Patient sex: M
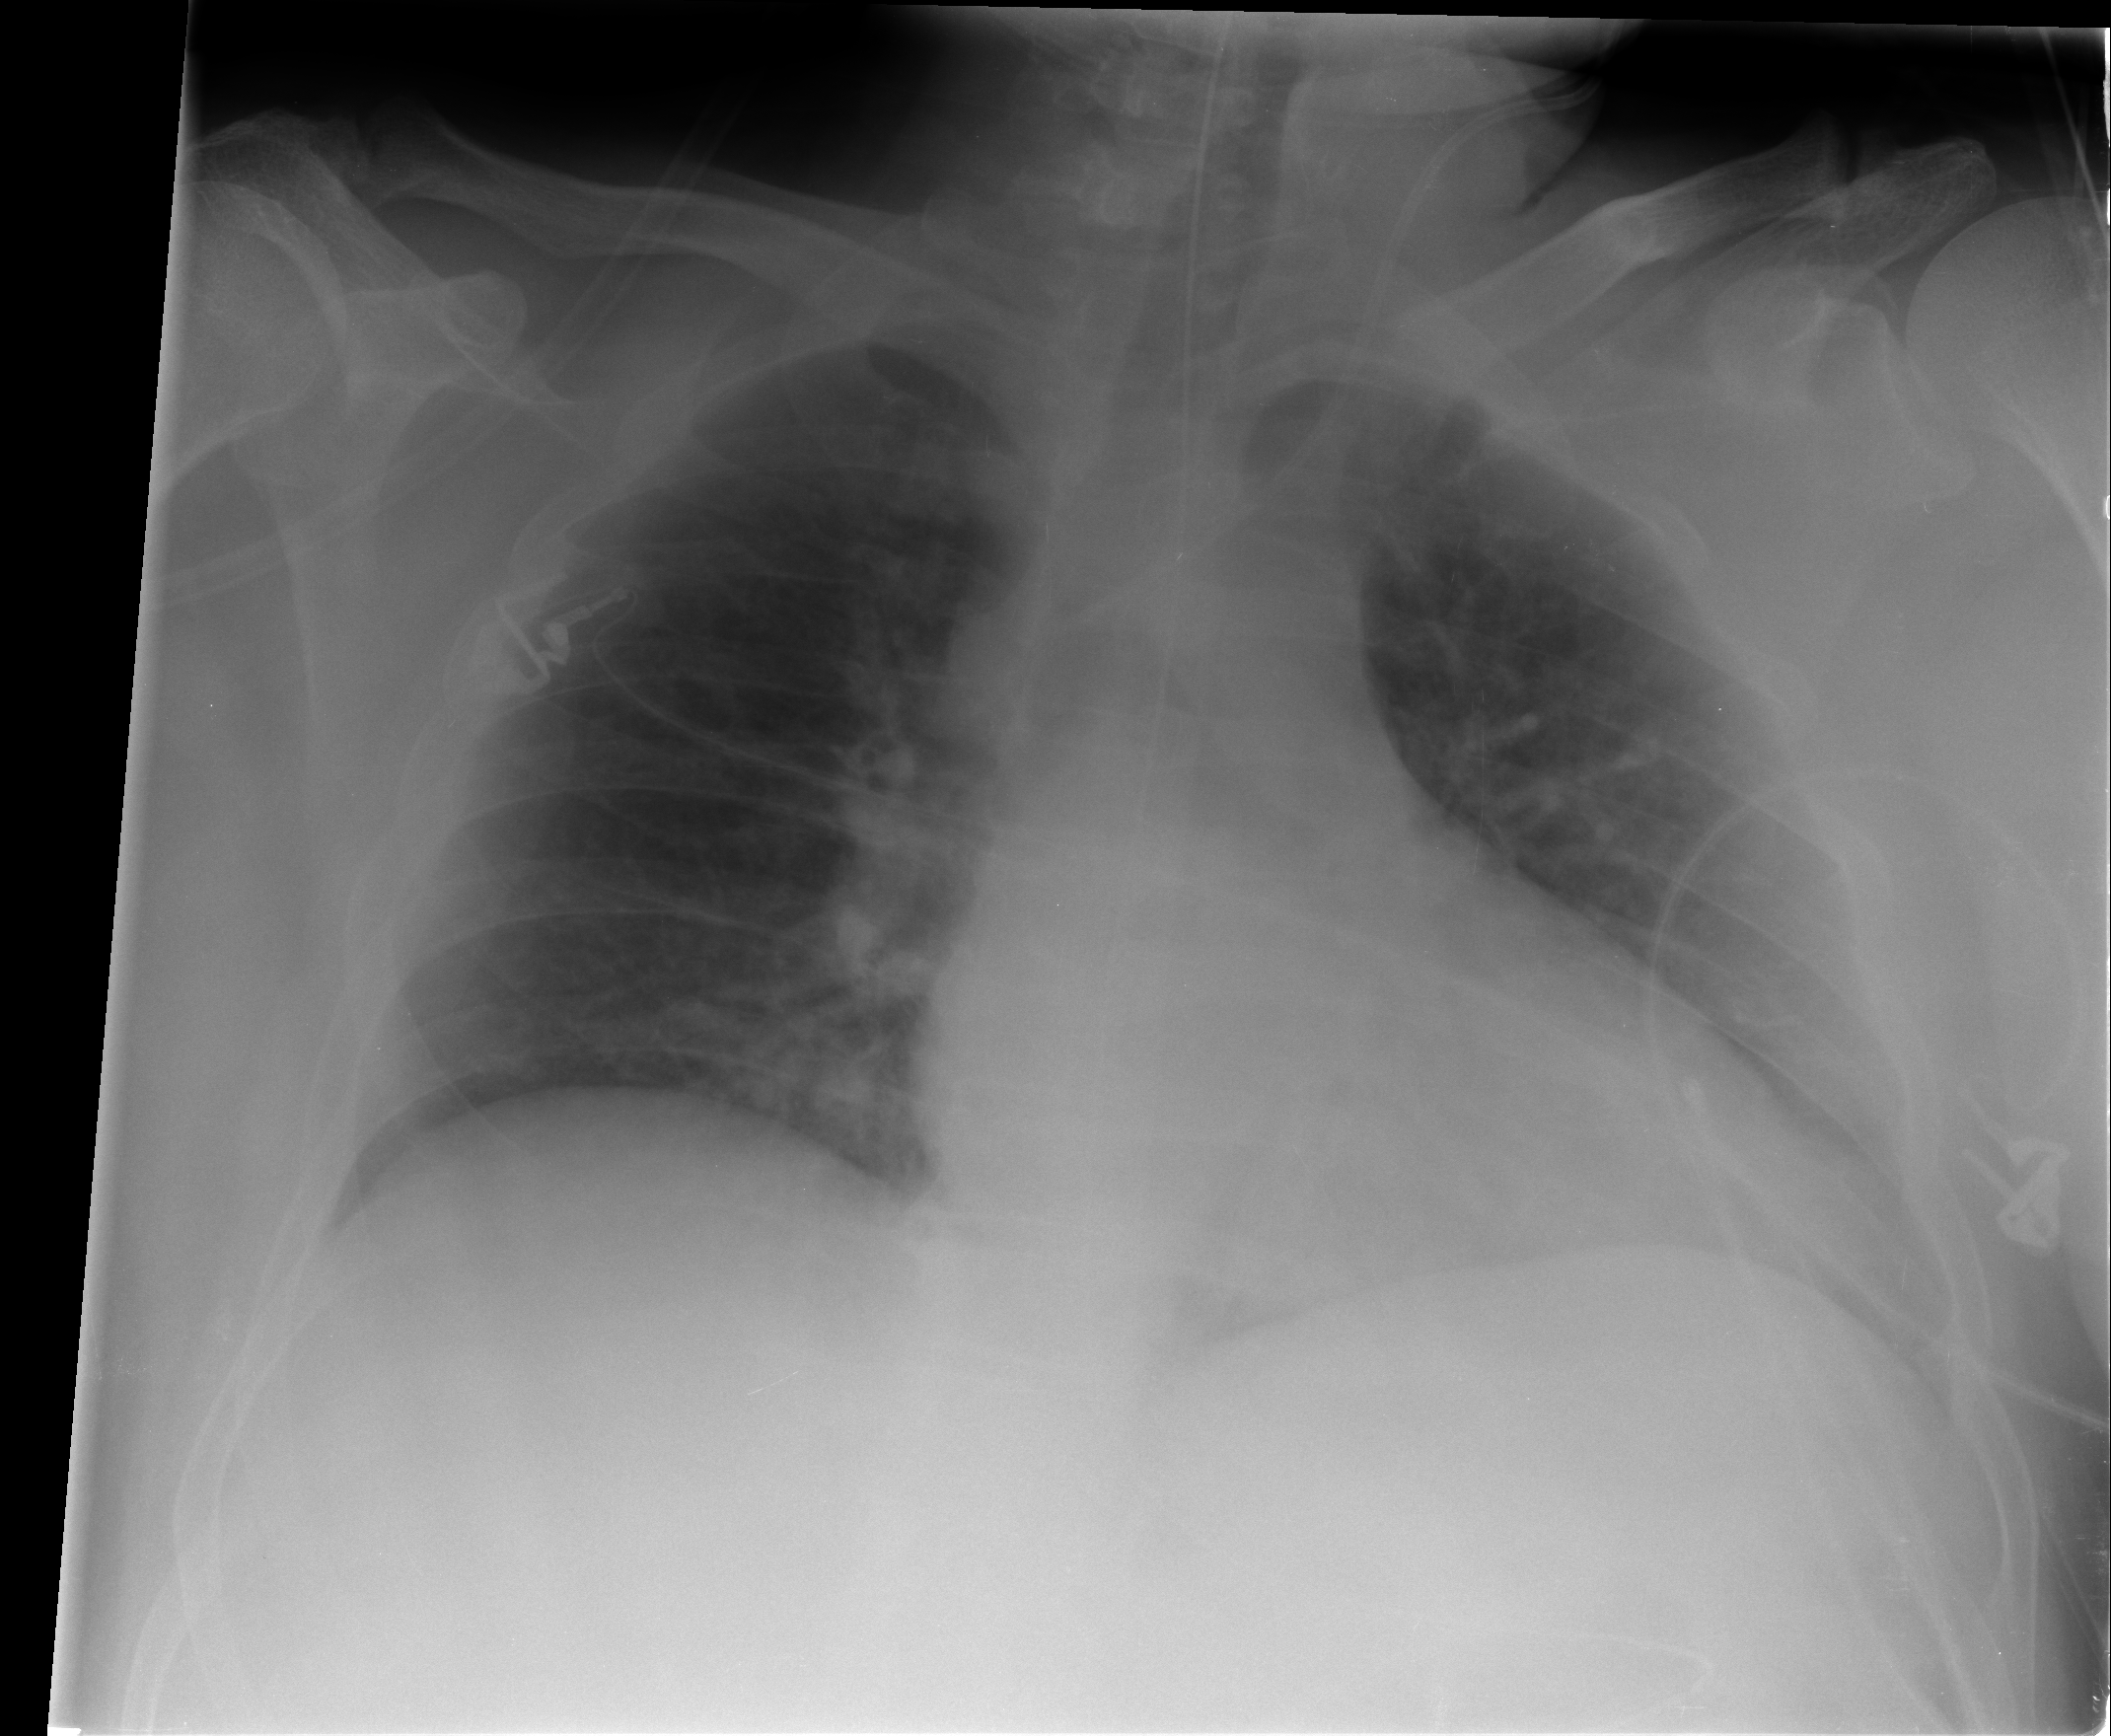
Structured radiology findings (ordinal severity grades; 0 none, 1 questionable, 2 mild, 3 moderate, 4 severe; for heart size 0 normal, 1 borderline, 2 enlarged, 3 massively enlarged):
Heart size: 2
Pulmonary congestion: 0
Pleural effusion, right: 0
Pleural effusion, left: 1
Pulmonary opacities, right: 0
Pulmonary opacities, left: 0
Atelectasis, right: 0
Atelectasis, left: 2